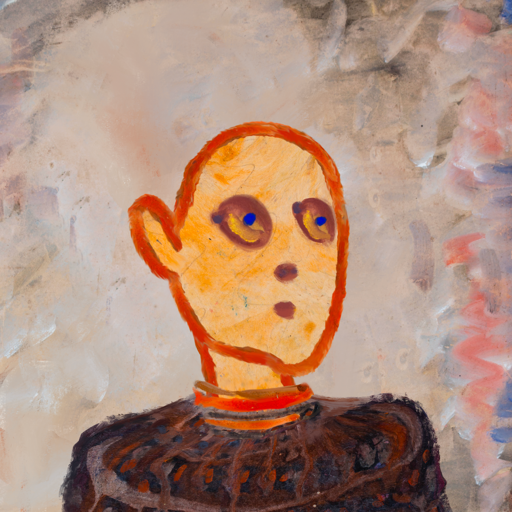
Background: Roy_Bahadur, Head And Neck Side: Experience, Face Side: Mother_And_Son_Son, Bust: Hypocrite, Hair Side: Blank, Head Accessory: Blank, Second Necklace: Blank, Necklace: Experience, Baby: Blank